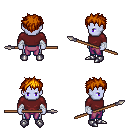
a pixel art fantasy rpg character, male body template, dark elf, purple skin, maroon long-sleeve shirt, magenta pants, dark blonde bedhead hairstyle, white cloth bandages, metal boots, spear, four views (front, back, left, right), 2x2 character sprite sheet, small pixel art, hard edges, no anti-aliasing